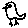
Label: bird